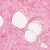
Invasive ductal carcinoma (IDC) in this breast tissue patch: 0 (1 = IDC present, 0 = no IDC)